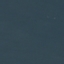
Land use / land cover class: SeaLake